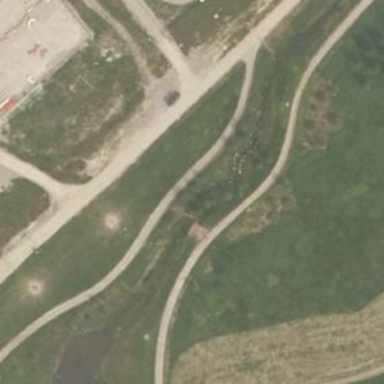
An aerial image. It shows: Putt range for disc golf.